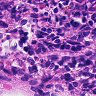
Metastatic tissue present: no